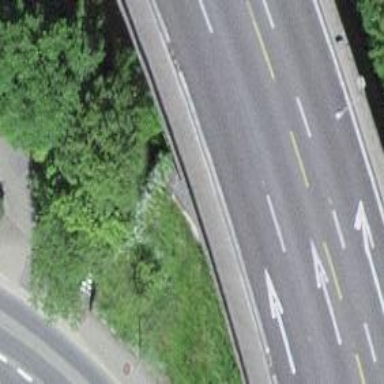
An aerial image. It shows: Trunk highway bridge with asphalt surface.